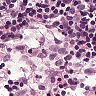
Metastatic tissue present: no